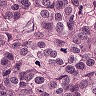
Metastatic tissue present: yes